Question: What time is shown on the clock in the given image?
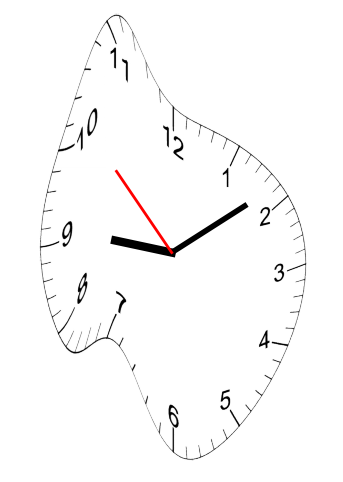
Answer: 09:08:52